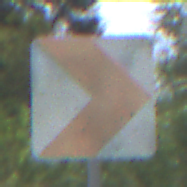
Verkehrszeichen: RichtungstafelnInKurvenKleinLinks
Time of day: Midday
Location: Outdoor (Nature)
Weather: PartlyCloudy
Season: NotSpecified
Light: Natural